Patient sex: M
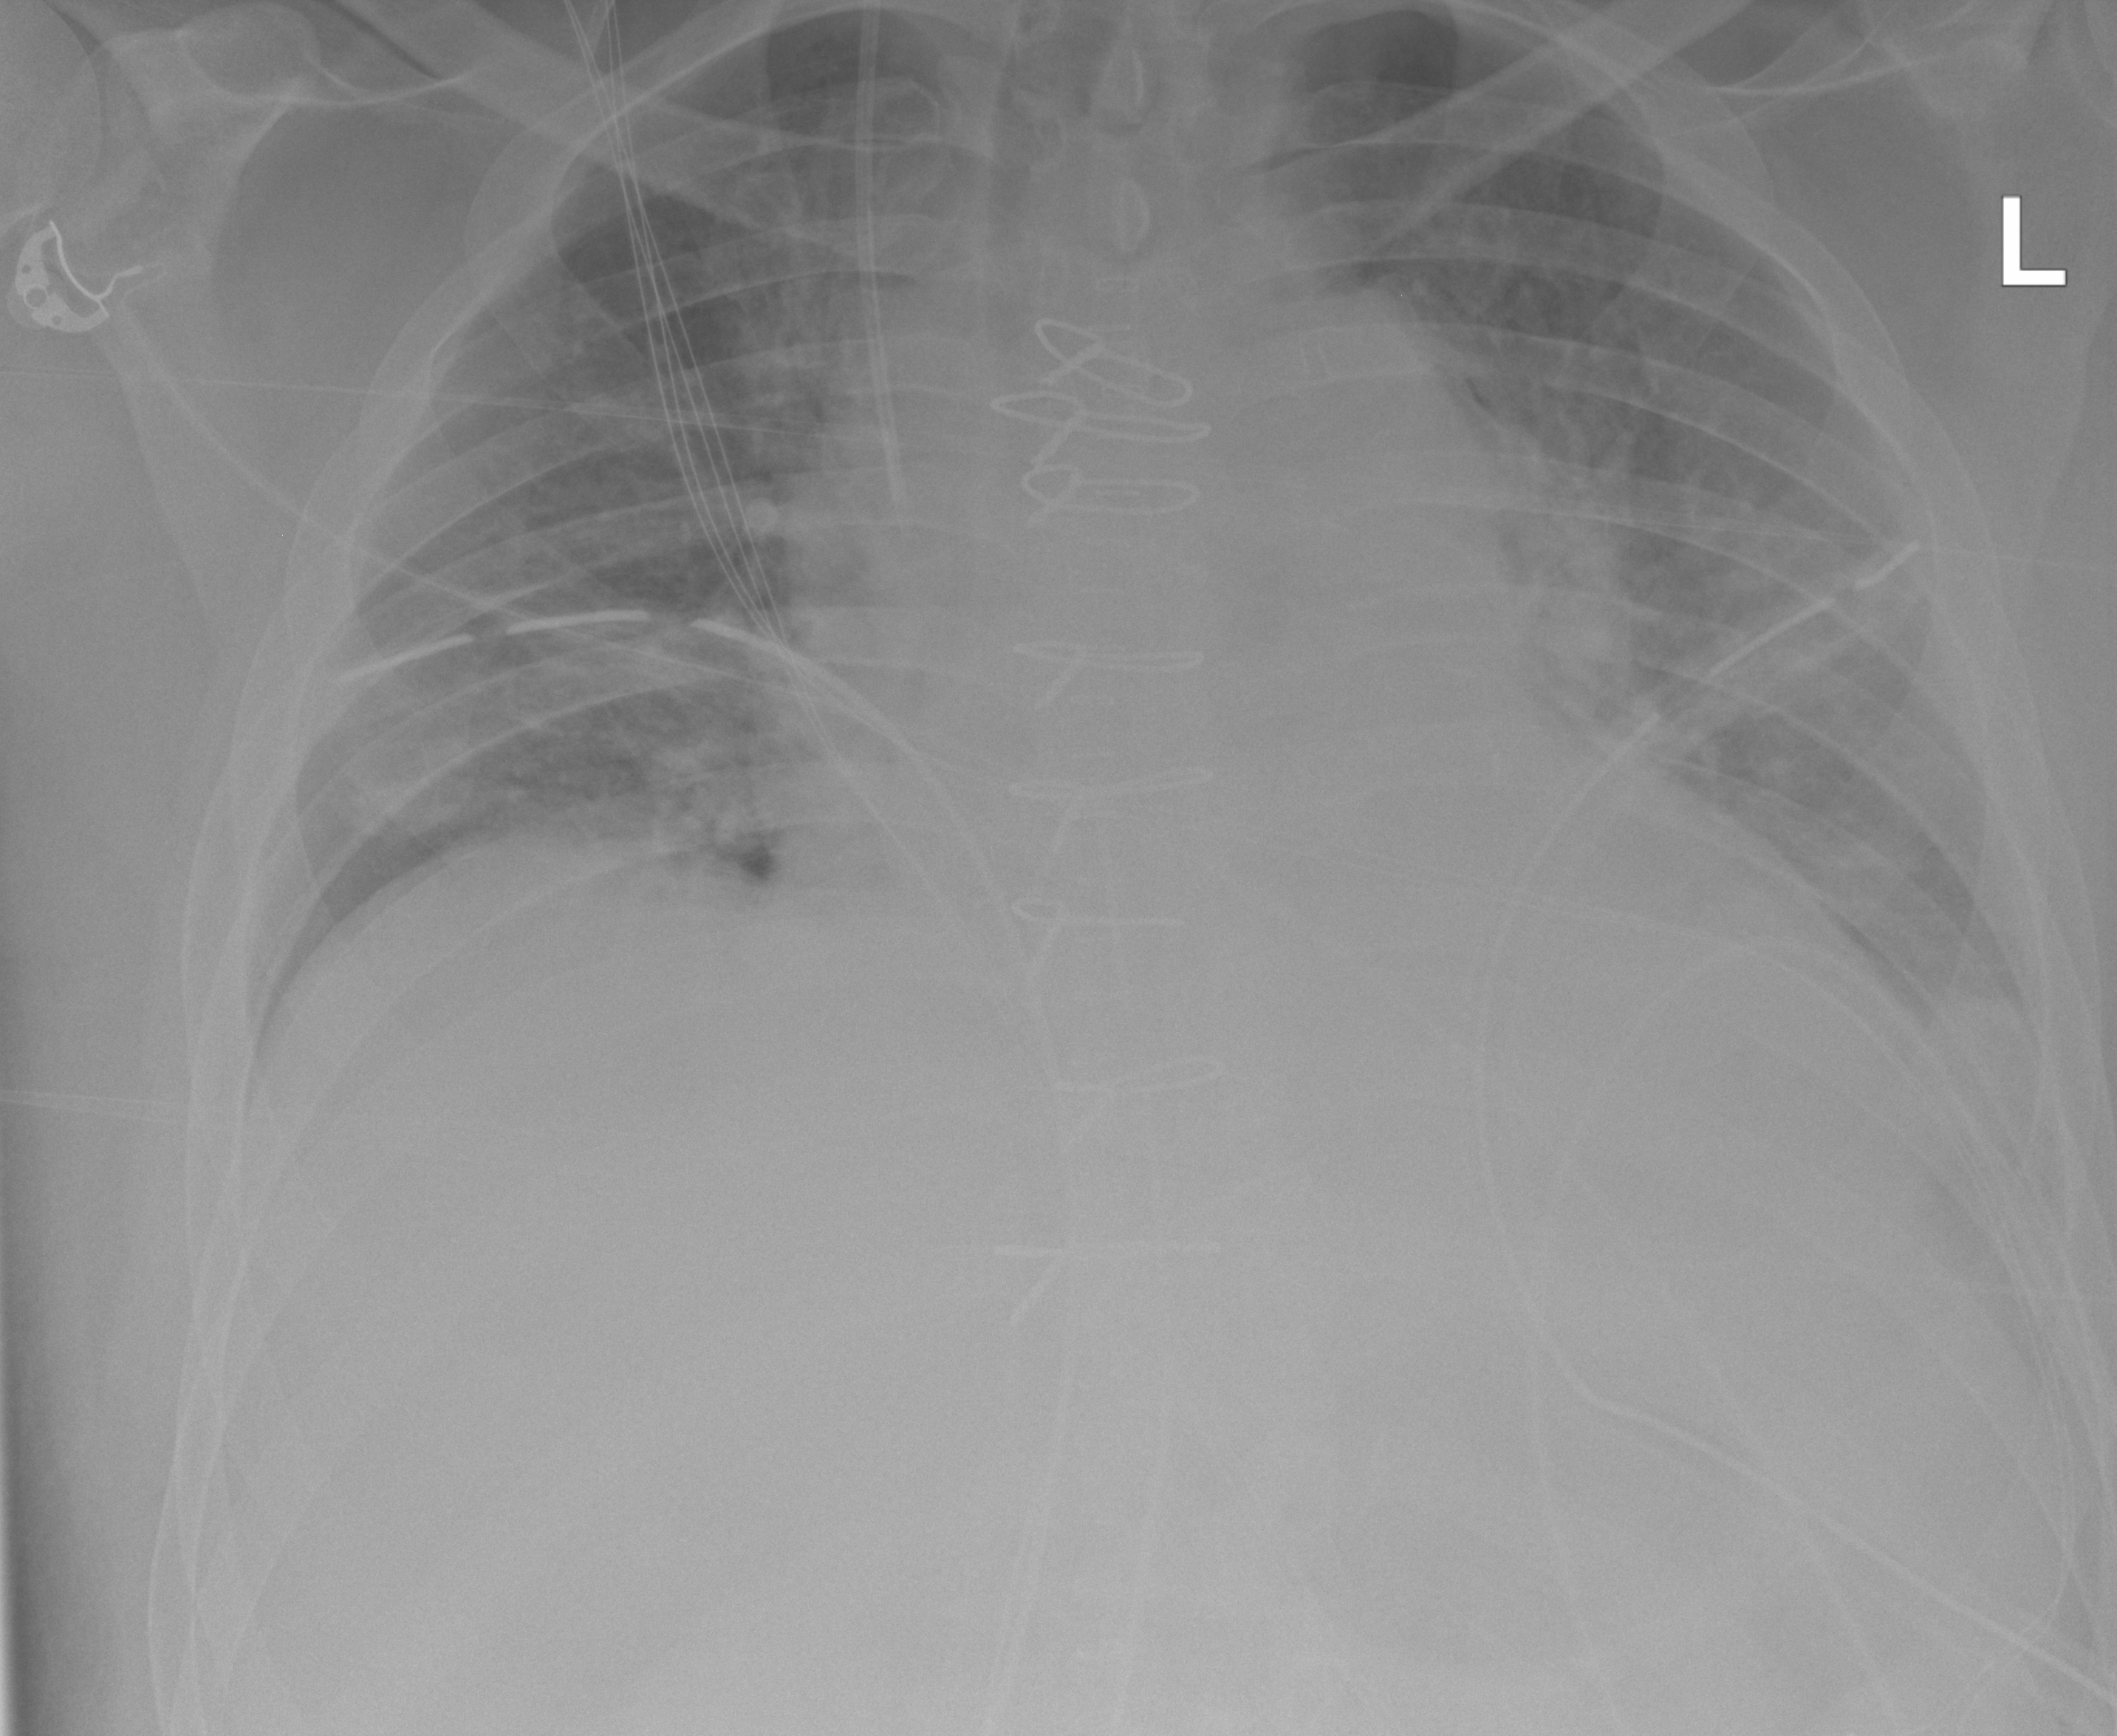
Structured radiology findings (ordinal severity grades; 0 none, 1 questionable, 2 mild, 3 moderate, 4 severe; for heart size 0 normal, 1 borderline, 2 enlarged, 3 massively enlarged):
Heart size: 2
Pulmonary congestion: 2
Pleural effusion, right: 0
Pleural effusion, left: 2
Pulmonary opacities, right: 1
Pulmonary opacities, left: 1
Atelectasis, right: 0
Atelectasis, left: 2